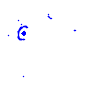
Particle: pion